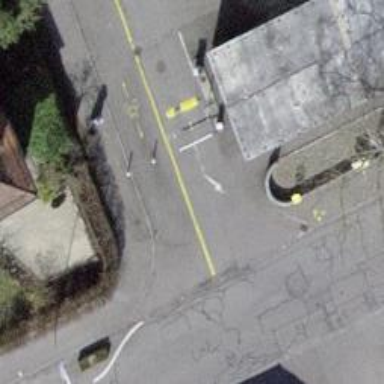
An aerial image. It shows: Lift gate barrier.